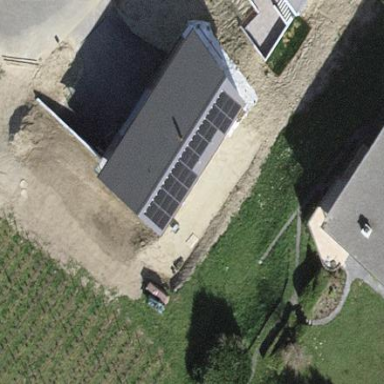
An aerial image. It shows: Solar photovoltaic panel generator.